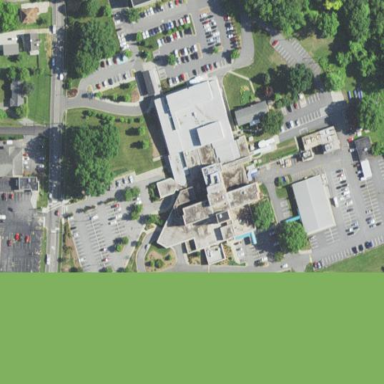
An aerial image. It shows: Healthcare facility identified as hospital.